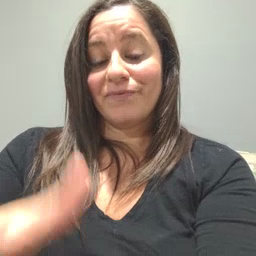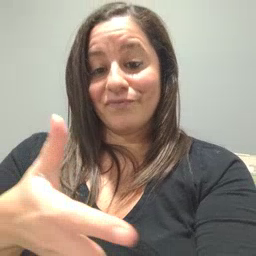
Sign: fast